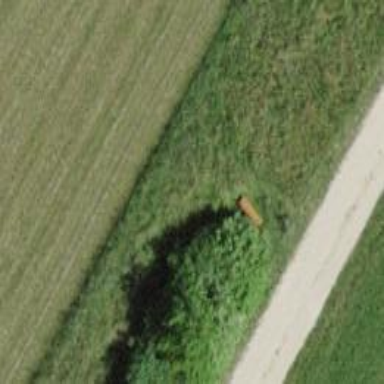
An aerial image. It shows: Brown bench in the vicinity.